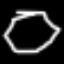
Label: octagon